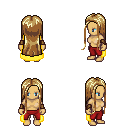
a pixel art fantasy rpg character, female body template, human, tanned skin, yellow cape, red pants, blonde extra-long hairstyle, cloth bracers, four views (front, back, left, right), 2x2 character sprite sheet, small pixel art, hard edges, no anti-aliasing